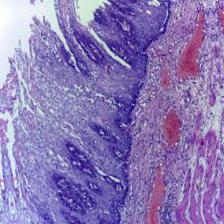
Diagnosis: Normal